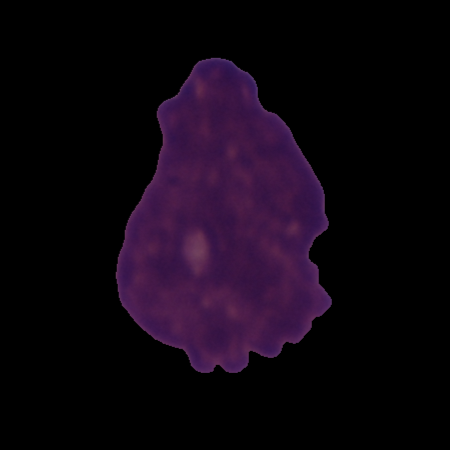
Label: cancer